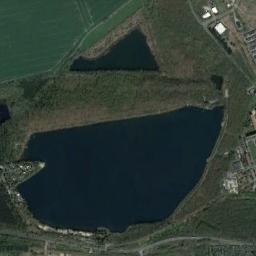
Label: lake